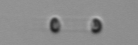
Label: Skeletonema